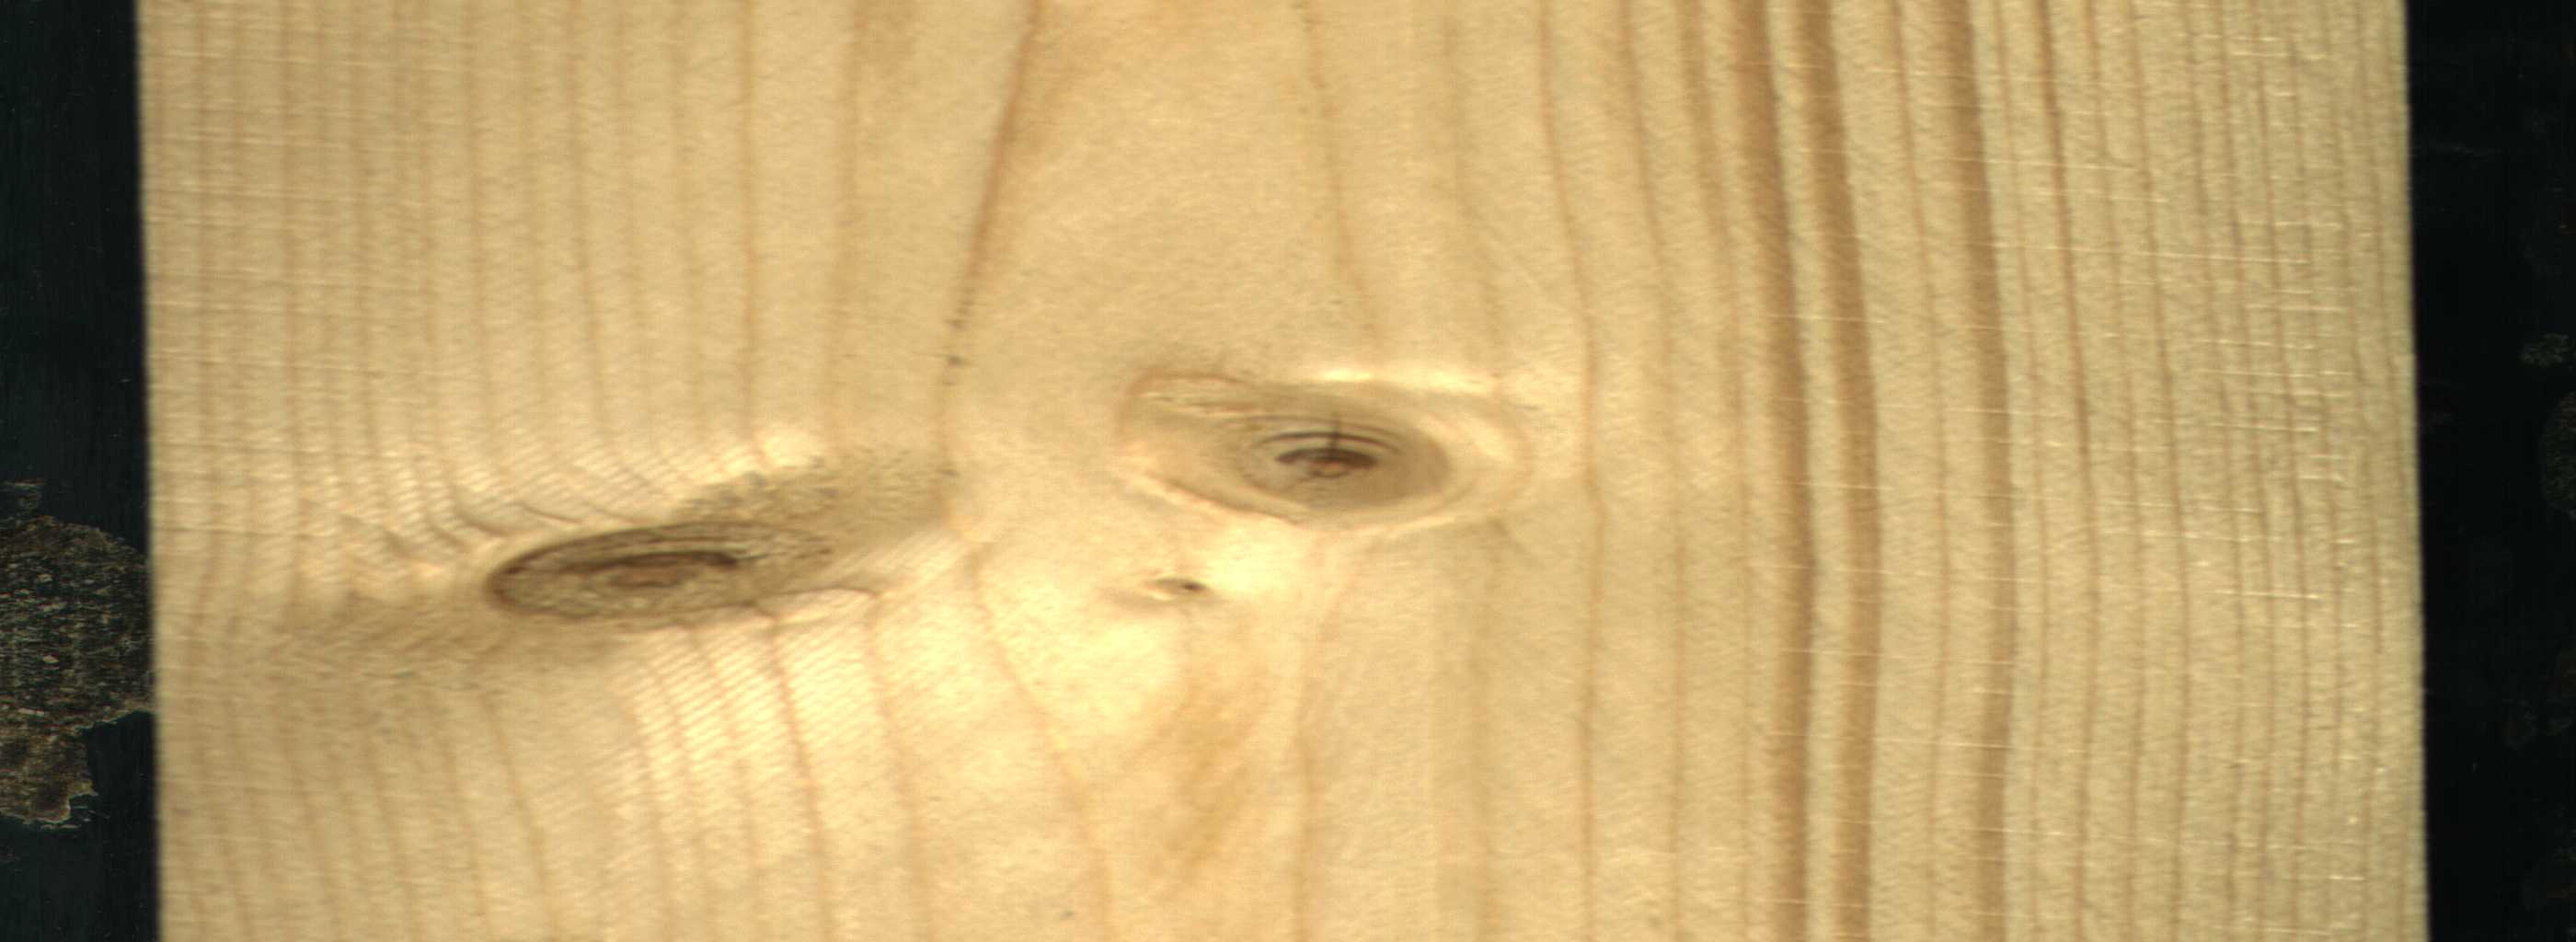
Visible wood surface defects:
Live_Knot
Live_Knot